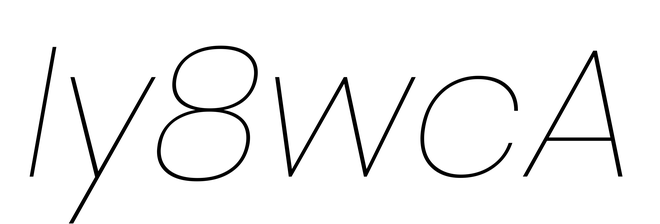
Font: Poppins-ThinItalic